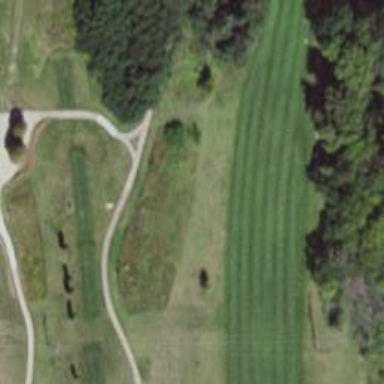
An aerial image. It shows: Golf hole.